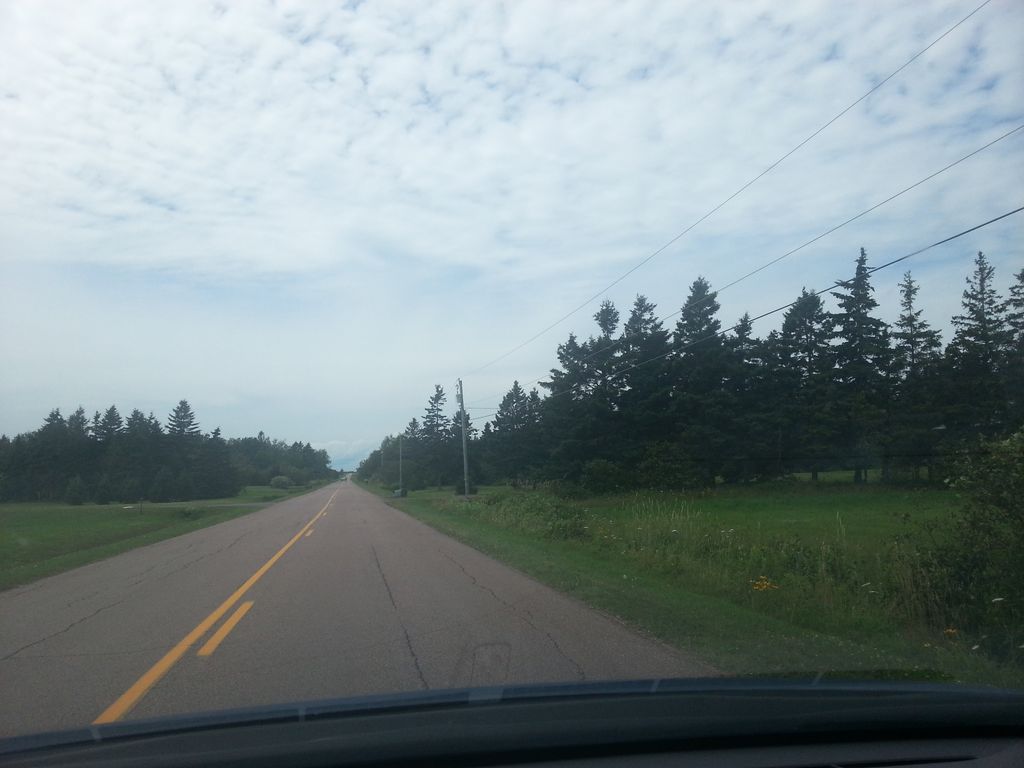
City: charlottetown